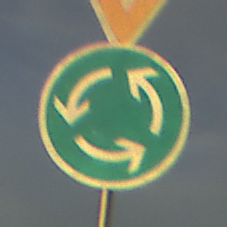
Verkehrszeichen: Kreisverkehr
Zusatzzeichen oben: VorfahrtGewaehren
Umgebung: Outdoor, Nature
Tageszeit: SunriseSunset
Wetter: PartlyCloudy
Licht: Natural
Jahreszeit: Summer
Kontrast: HighContrast